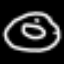
Label: donut